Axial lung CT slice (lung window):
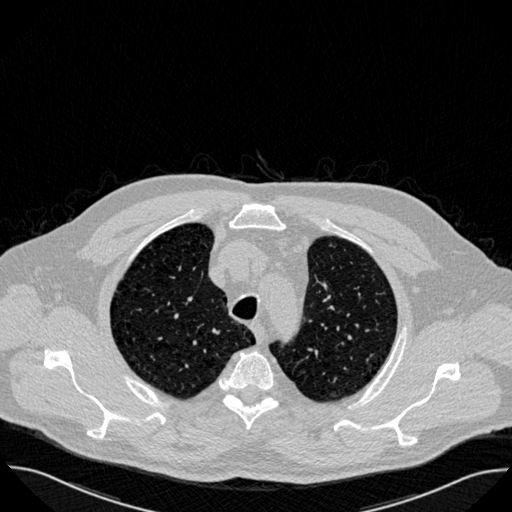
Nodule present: no